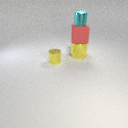
large yellow metal cylinder behind small yellow metal cylinder